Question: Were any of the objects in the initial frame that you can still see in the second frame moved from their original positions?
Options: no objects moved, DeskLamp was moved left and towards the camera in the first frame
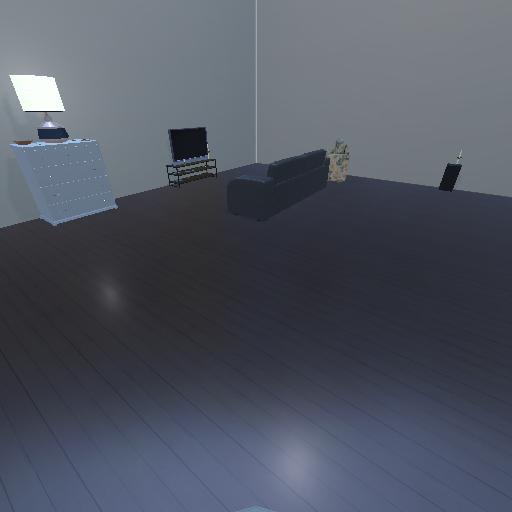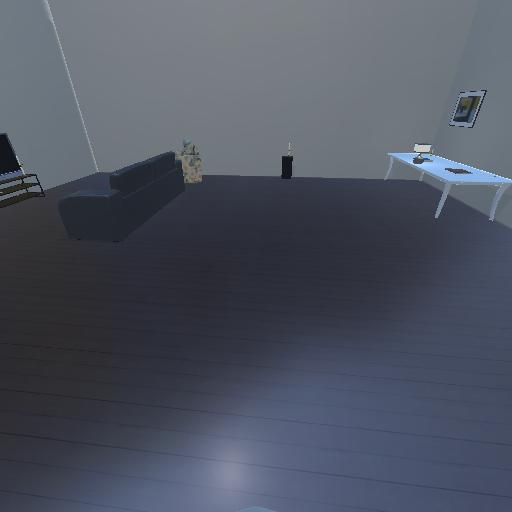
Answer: no objects moved